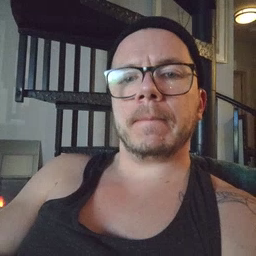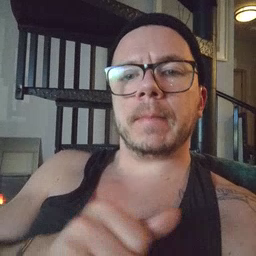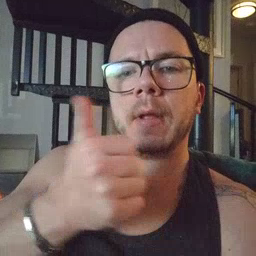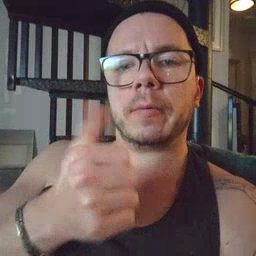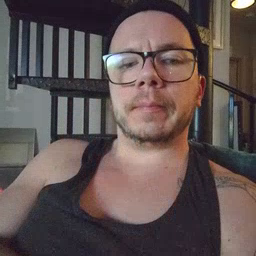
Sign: another